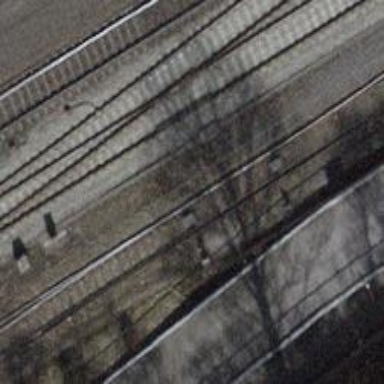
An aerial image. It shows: Railway switch.